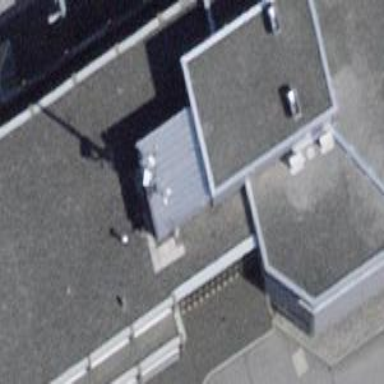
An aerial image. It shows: Police facility.